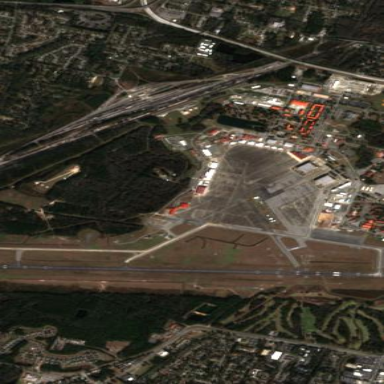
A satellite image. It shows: Apron at the airport.